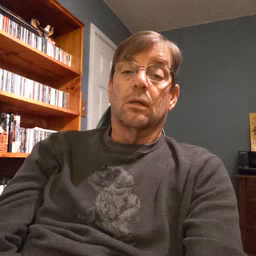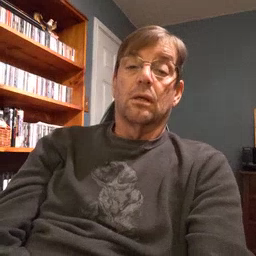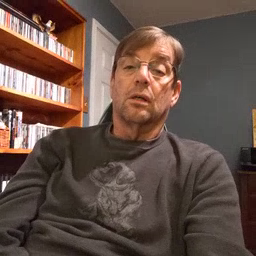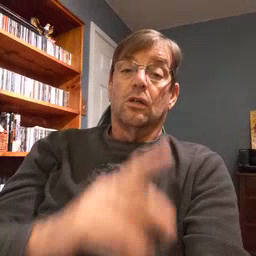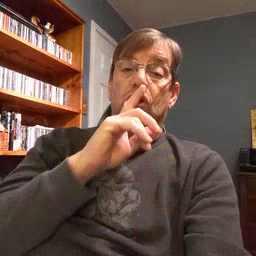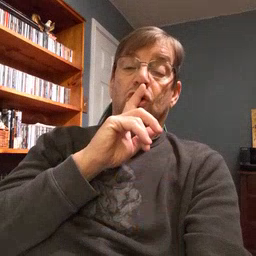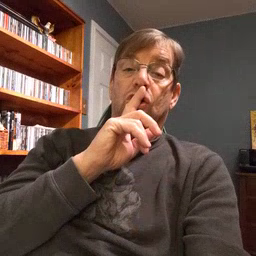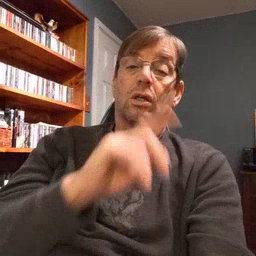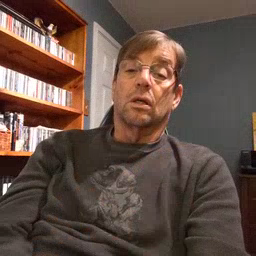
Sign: shhh